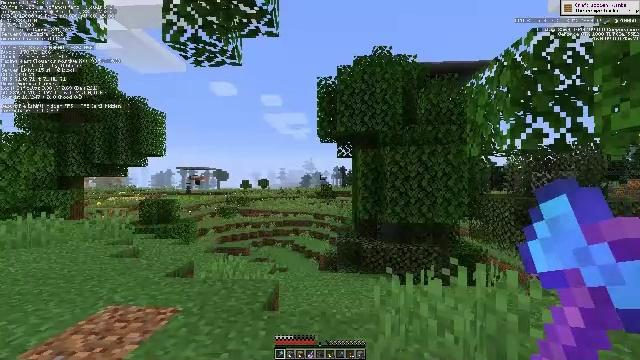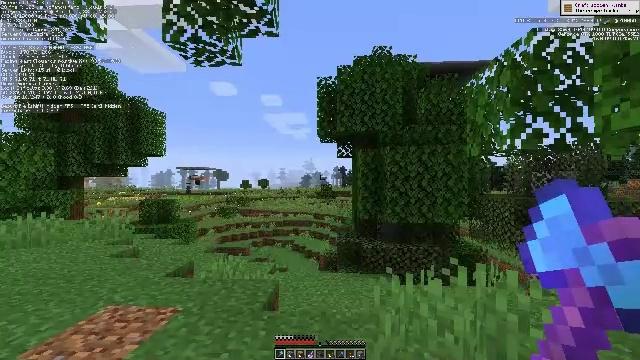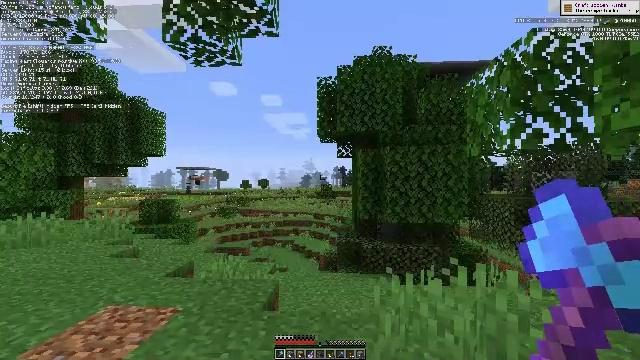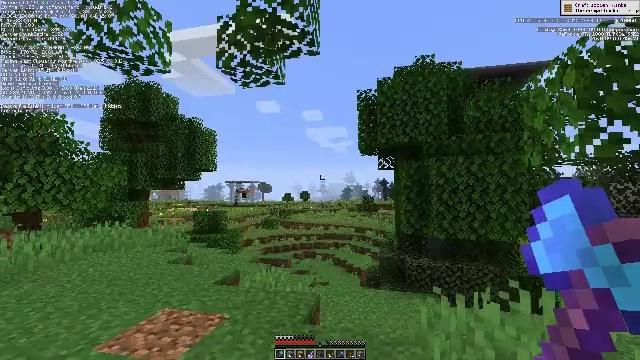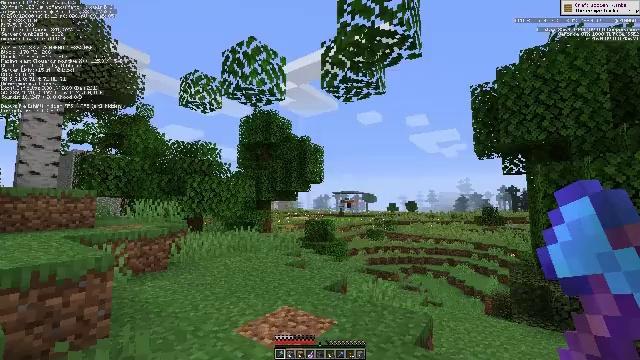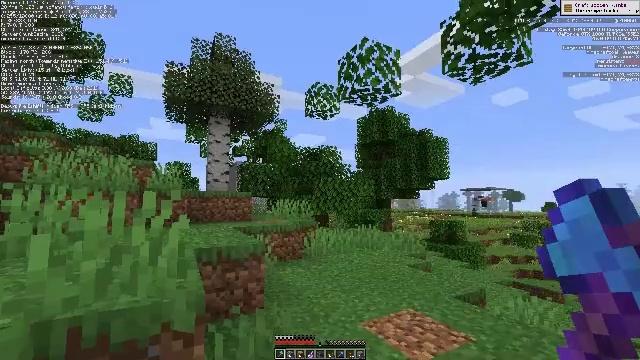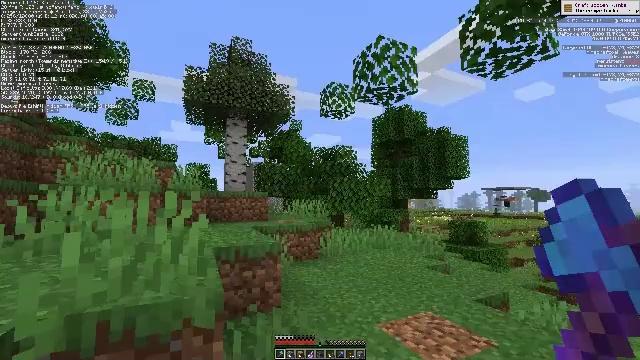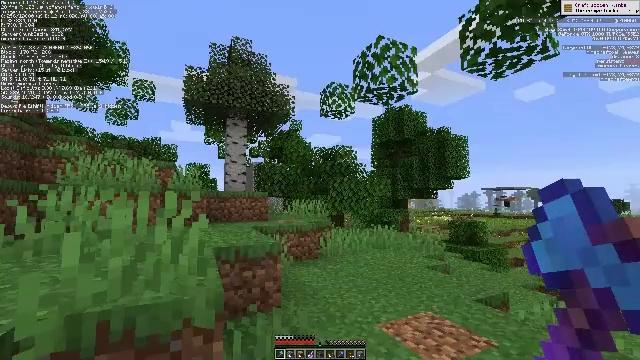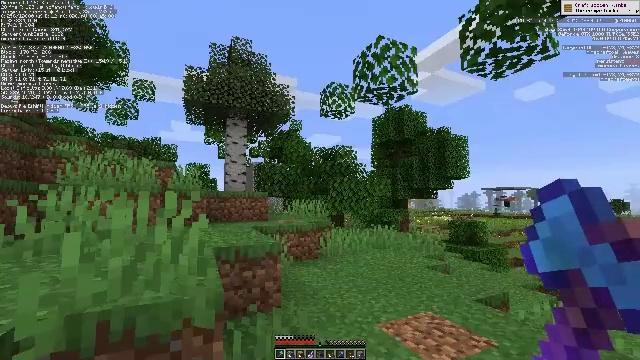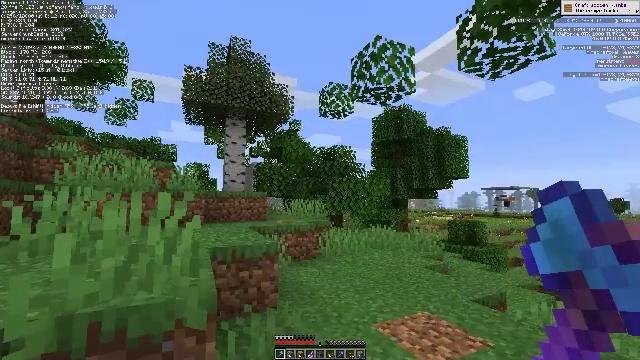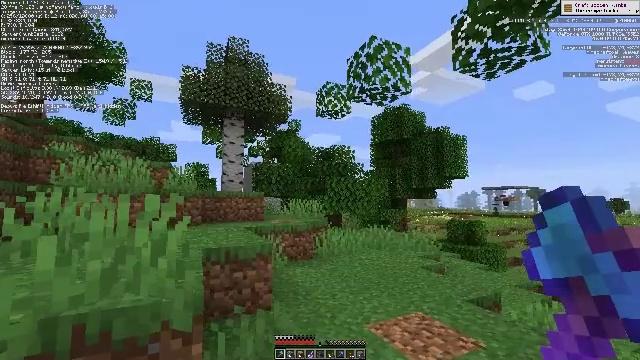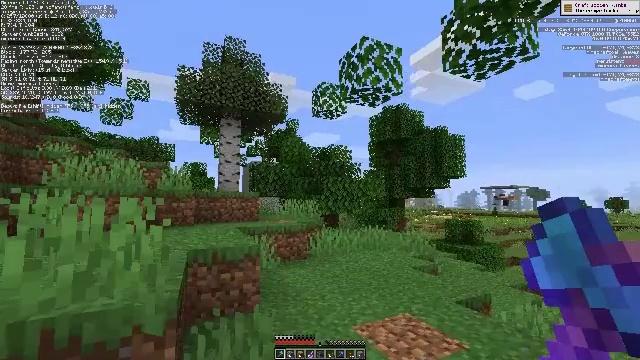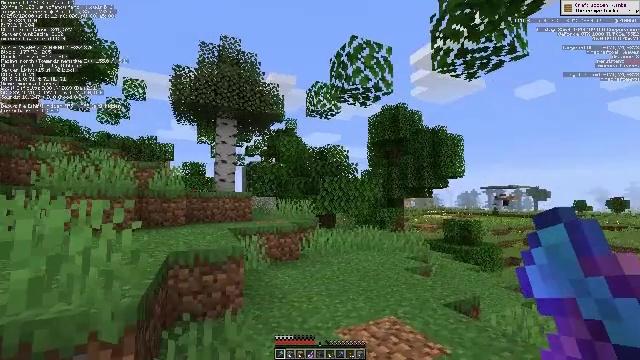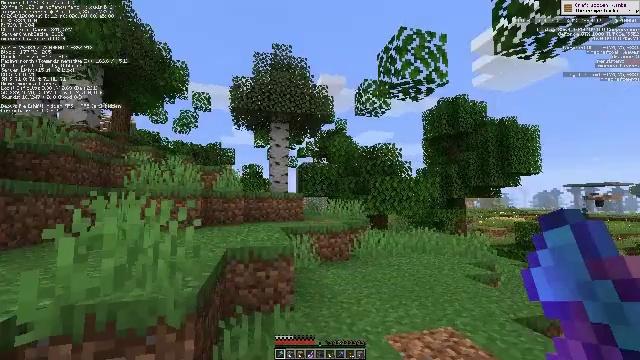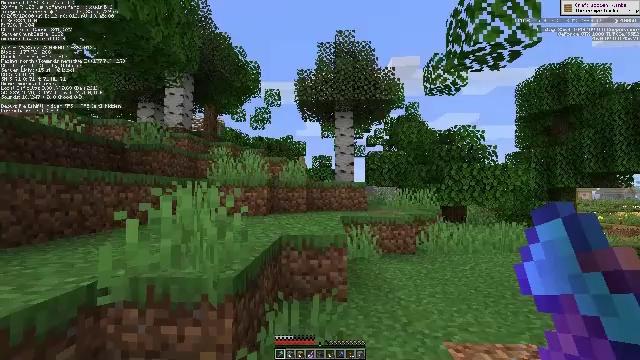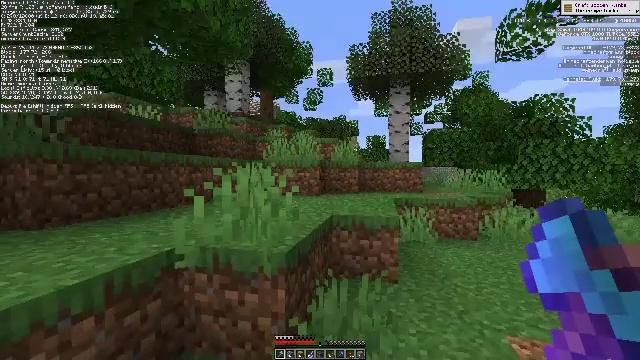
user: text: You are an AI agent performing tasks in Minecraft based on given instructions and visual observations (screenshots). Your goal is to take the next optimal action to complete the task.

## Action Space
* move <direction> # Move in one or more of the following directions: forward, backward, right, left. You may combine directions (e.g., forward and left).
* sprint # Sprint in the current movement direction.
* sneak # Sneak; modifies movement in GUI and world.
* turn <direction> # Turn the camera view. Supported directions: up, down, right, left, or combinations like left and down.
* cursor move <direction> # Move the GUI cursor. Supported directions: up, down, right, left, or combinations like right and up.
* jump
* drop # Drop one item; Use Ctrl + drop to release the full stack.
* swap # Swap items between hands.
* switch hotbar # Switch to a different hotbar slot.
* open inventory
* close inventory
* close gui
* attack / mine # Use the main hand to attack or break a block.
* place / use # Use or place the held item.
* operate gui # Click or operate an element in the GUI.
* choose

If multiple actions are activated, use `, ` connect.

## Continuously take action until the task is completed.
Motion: motion action
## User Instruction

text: Mine oak leaves.
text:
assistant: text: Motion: no_op
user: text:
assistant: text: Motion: no_op
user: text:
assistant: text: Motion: turn left and up
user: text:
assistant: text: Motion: turn left and up
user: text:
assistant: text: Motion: turn left
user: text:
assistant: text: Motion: turn left
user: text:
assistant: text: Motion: no_op
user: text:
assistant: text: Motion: no_op
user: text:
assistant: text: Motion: move right
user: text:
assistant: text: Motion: move right
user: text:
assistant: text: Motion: move right
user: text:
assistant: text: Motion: move forward and move right
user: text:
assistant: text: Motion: move forward and move right, turn left
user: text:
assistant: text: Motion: move forward and move right, turn left and down
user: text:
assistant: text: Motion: move forward and move right, turn left and down
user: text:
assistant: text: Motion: move forward and move right, turn left and down
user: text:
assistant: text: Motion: move forward and move right, turn left and down
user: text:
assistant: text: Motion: move forward and move right
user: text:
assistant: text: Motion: move forward and move right
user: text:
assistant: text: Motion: move forward
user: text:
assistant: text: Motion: move forward
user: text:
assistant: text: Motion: move forward, turn left and up
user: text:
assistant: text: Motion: move forward, sprint, turn left and up
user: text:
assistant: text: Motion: move forward, sprint, turn left and up
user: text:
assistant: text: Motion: move forward, sprint, turn left and up, jump
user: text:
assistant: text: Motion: move forward, jump
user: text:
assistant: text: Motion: move forward, jump
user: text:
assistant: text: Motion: move forward, jump
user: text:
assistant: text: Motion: move forward, jump
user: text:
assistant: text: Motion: move forward